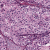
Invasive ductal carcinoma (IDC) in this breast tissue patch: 0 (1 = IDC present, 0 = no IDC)